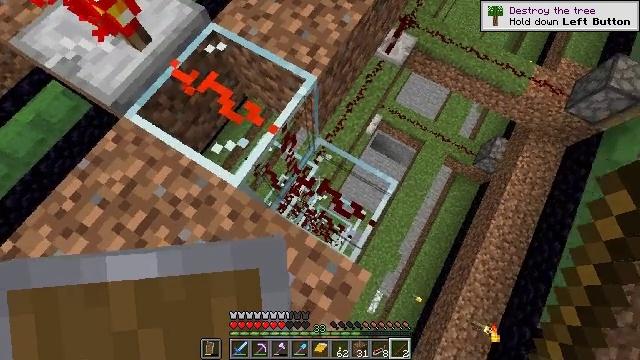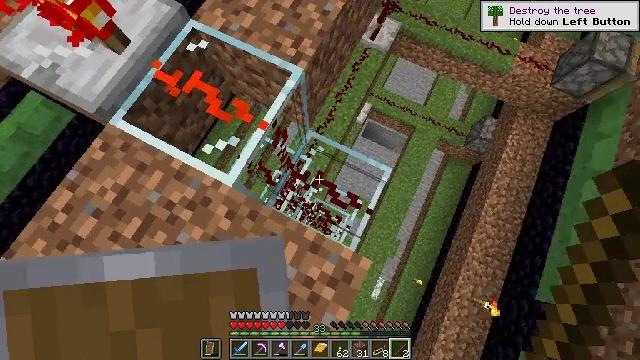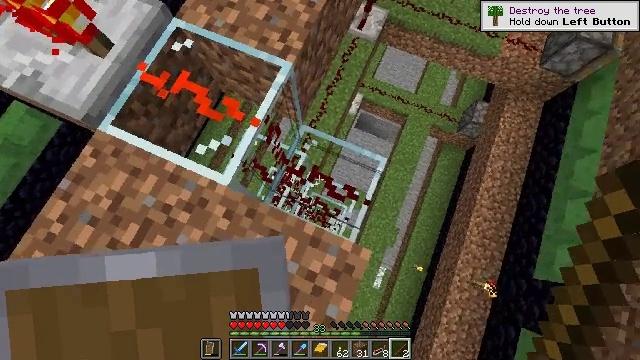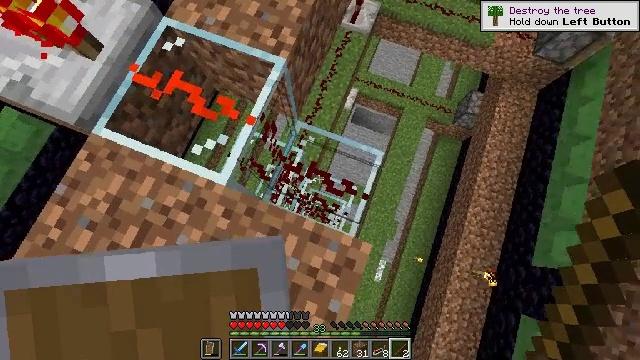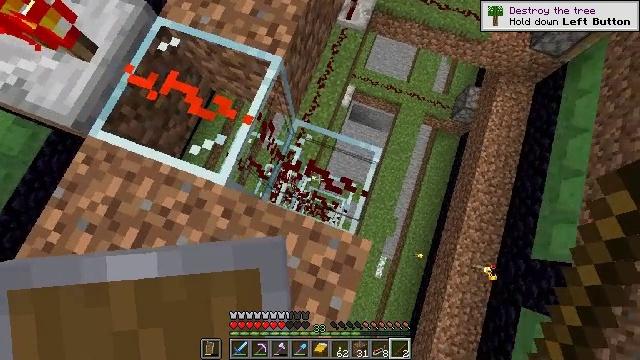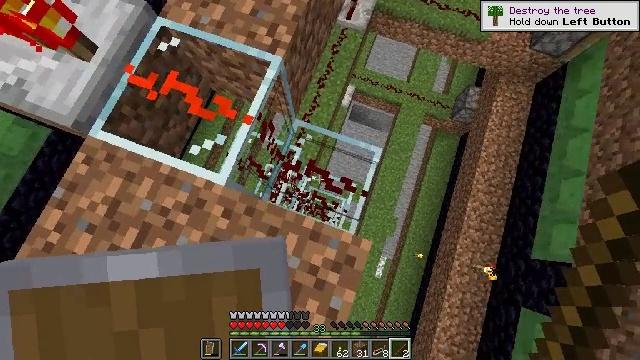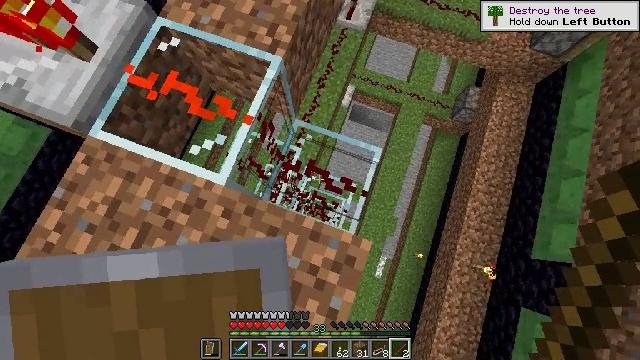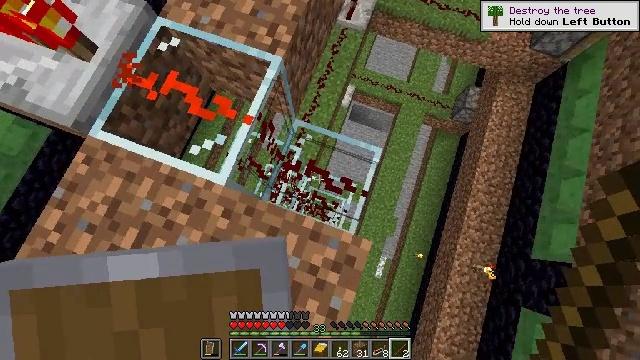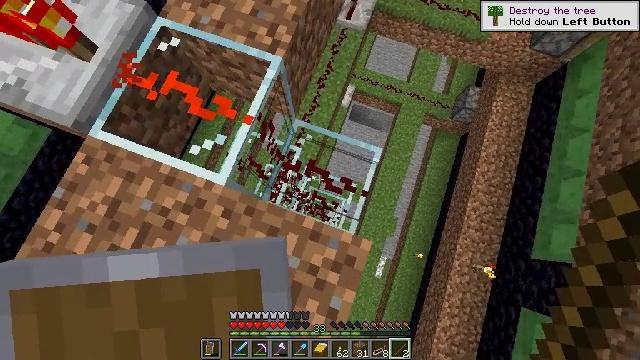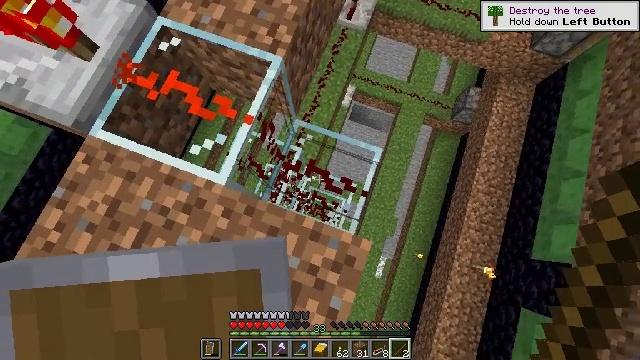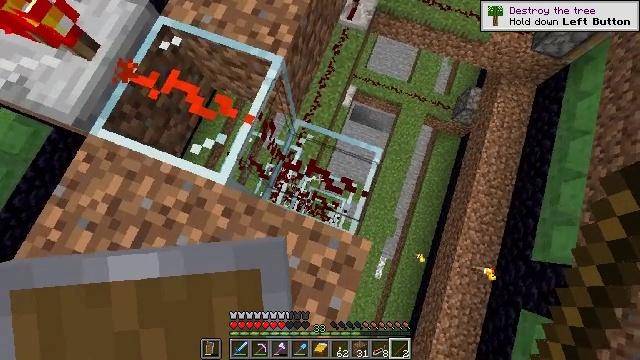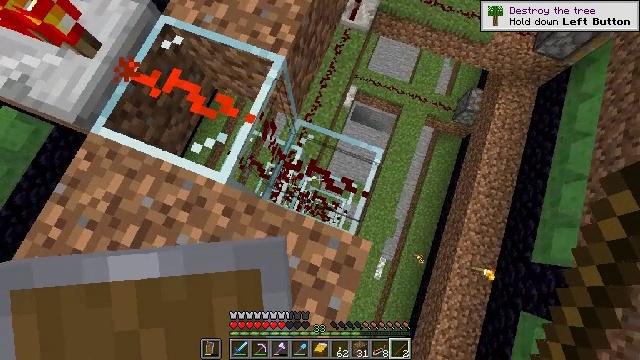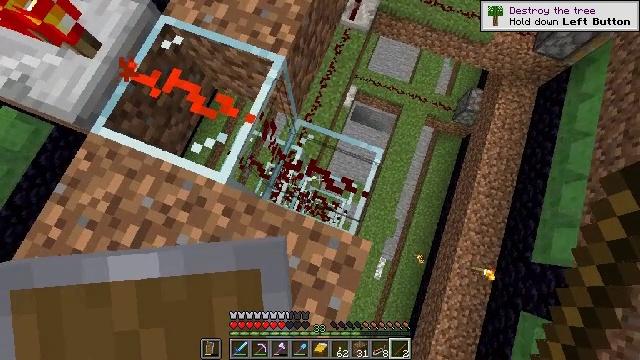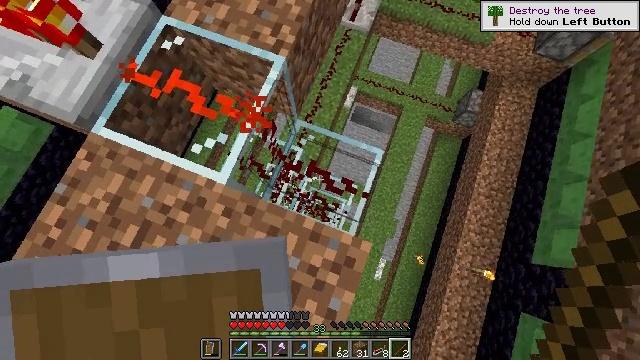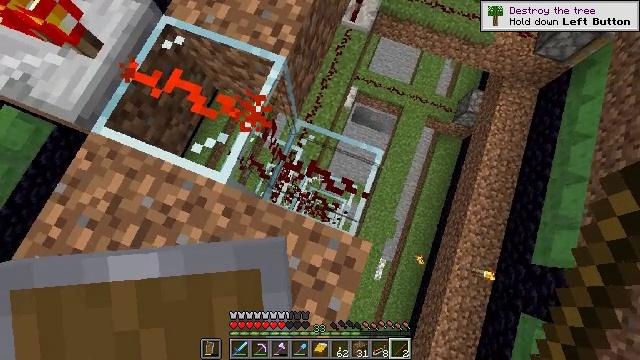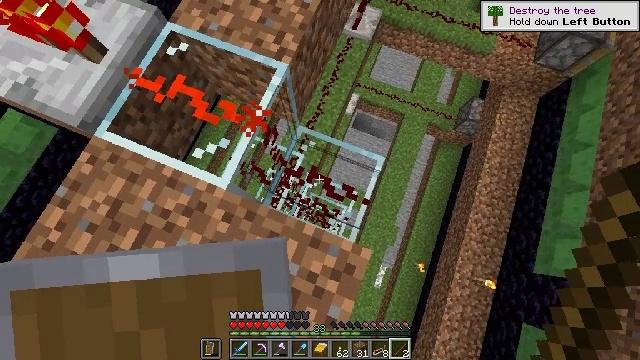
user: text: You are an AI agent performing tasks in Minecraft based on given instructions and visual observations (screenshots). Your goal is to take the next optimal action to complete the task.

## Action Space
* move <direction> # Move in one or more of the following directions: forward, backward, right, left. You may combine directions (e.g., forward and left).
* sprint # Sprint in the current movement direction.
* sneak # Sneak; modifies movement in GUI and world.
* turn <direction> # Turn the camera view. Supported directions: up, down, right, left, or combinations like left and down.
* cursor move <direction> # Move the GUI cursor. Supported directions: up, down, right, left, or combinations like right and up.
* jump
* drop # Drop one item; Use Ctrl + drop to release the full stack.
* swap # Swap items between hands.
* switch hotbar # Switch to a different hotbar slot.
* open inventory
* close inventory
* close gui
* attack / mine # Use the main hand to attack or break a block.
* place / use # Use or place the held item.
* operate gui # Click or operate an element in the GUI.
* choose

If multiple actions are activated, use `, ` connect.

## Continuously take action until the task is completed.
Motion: motion action
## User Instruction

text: Dismantle the repeater.
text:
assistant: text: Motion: turn right and down
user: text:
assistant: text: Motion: turn right and down
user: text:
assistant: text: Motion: turn right
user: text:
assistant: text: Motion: turn right
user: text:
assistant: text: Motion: no_op
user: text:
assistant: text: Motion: no_op
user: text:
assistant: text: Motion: no_op
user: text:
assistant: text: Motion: no_op
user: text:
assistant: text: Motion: no_op
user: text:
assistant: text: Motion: no_op
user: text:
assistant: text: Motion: no_op
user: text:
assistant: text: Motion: no_op
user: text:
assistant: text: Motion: no_op
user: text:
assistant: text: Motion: no_op
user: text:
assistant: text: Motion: turn up
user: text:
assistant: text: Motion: no_op
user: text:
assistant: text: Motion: no_op
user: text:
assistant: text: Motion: no_op
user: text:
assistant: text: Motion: no_op
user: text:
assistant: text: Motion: no_op
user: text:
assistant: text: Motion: no_op
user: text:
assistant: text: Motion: no_op
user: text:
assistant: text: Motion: no_op
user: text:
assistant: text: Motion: no_op
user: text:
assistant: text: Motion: no_op
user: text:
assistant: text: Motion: no_op
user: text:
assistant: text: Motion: no_op
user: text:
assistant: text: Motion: no_op
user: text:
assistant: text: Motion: no_op
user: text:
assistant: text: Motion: no_op